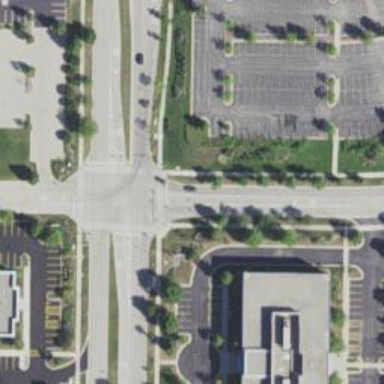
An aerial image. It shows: Footway crossing.